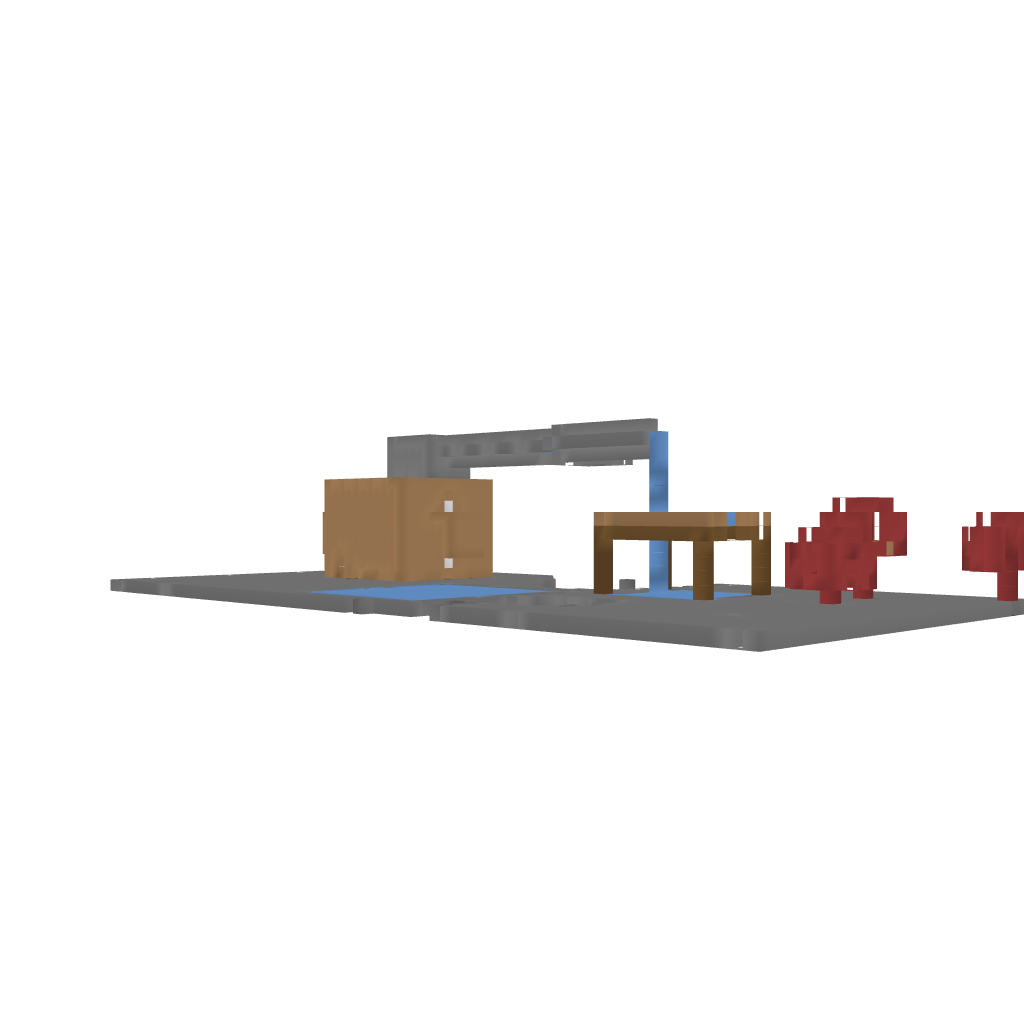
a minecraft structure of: home top bad low quality